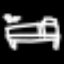
Label: bed